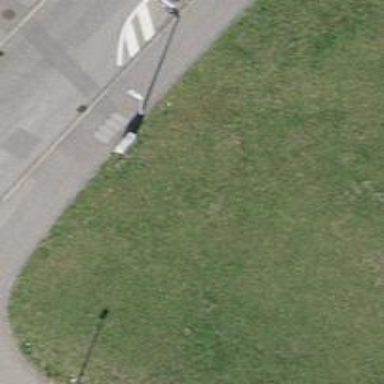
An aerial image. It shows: Street cabinet.